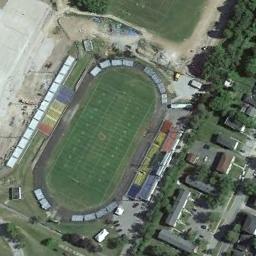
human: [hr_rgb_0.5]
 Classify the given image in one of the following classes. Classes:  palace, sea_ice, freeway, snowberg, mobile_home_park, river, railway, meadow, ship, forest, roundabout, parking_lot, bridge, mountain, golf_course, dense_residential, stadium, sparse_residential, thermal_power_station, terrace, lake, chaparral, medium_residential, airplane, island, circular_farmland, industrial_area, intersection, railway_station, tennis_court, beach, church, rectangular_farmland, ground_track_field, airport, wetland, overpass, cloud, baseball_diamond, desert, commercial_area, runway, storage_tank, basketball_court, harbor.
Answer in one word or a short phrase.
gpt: ground_track_field